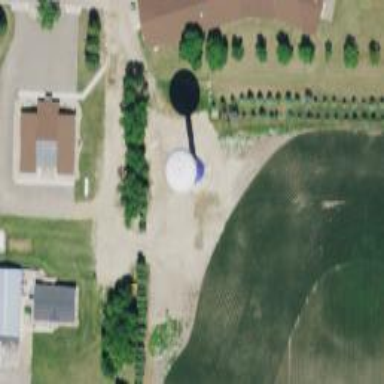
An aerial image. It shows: Water tower that is man-made.